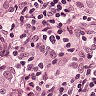
Metastatic tissue present: yes